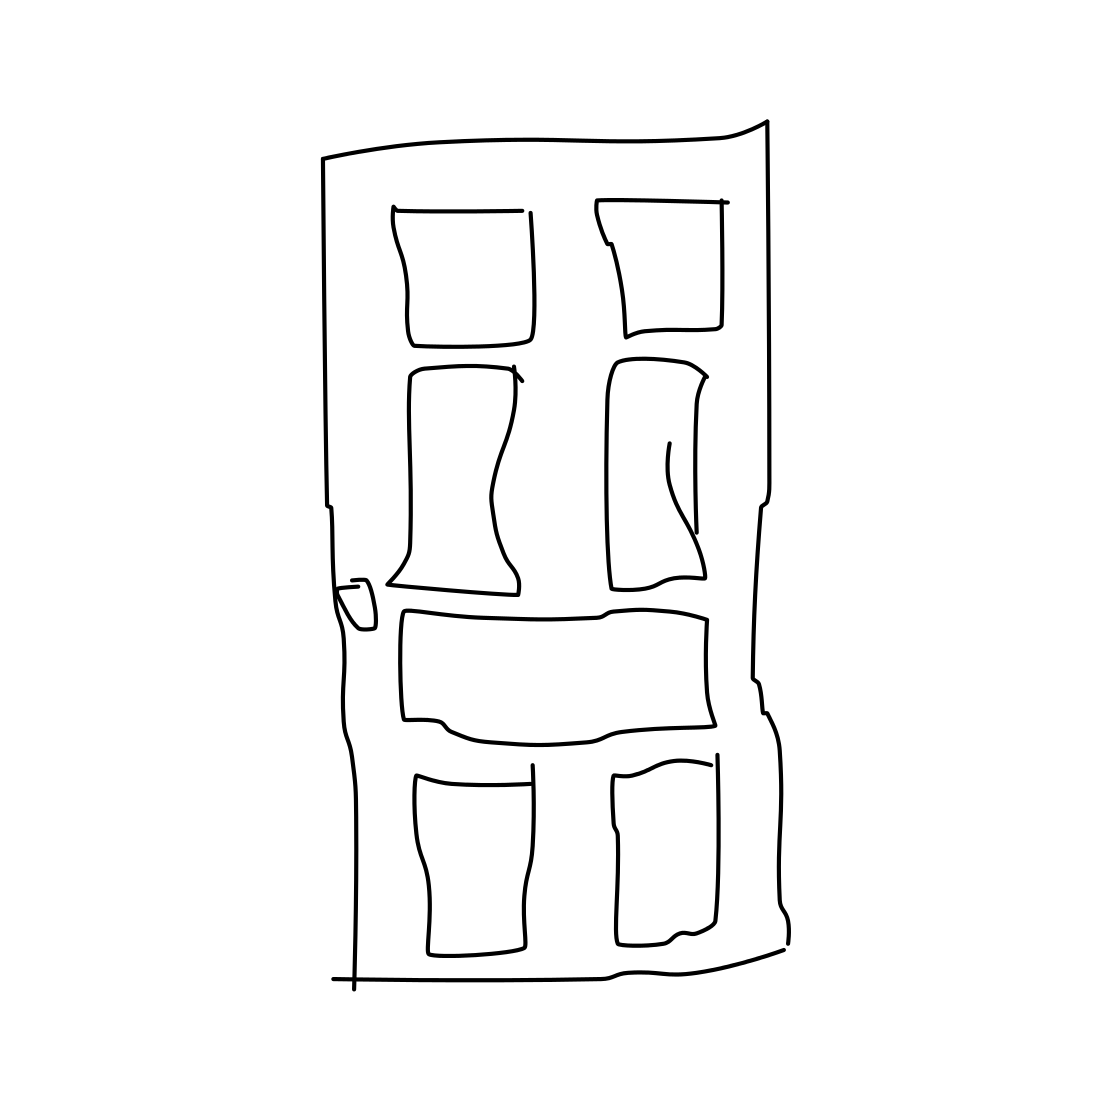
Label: door